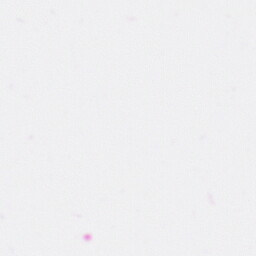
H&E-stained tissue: Colon